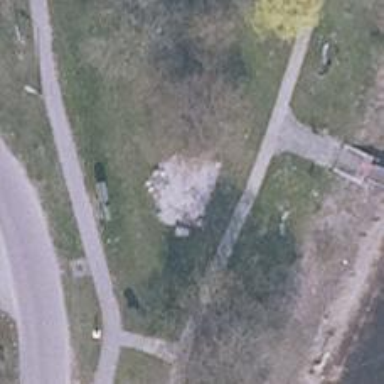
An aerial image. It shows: Memorial site with historic significance.